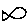
Label: fish